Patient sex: M
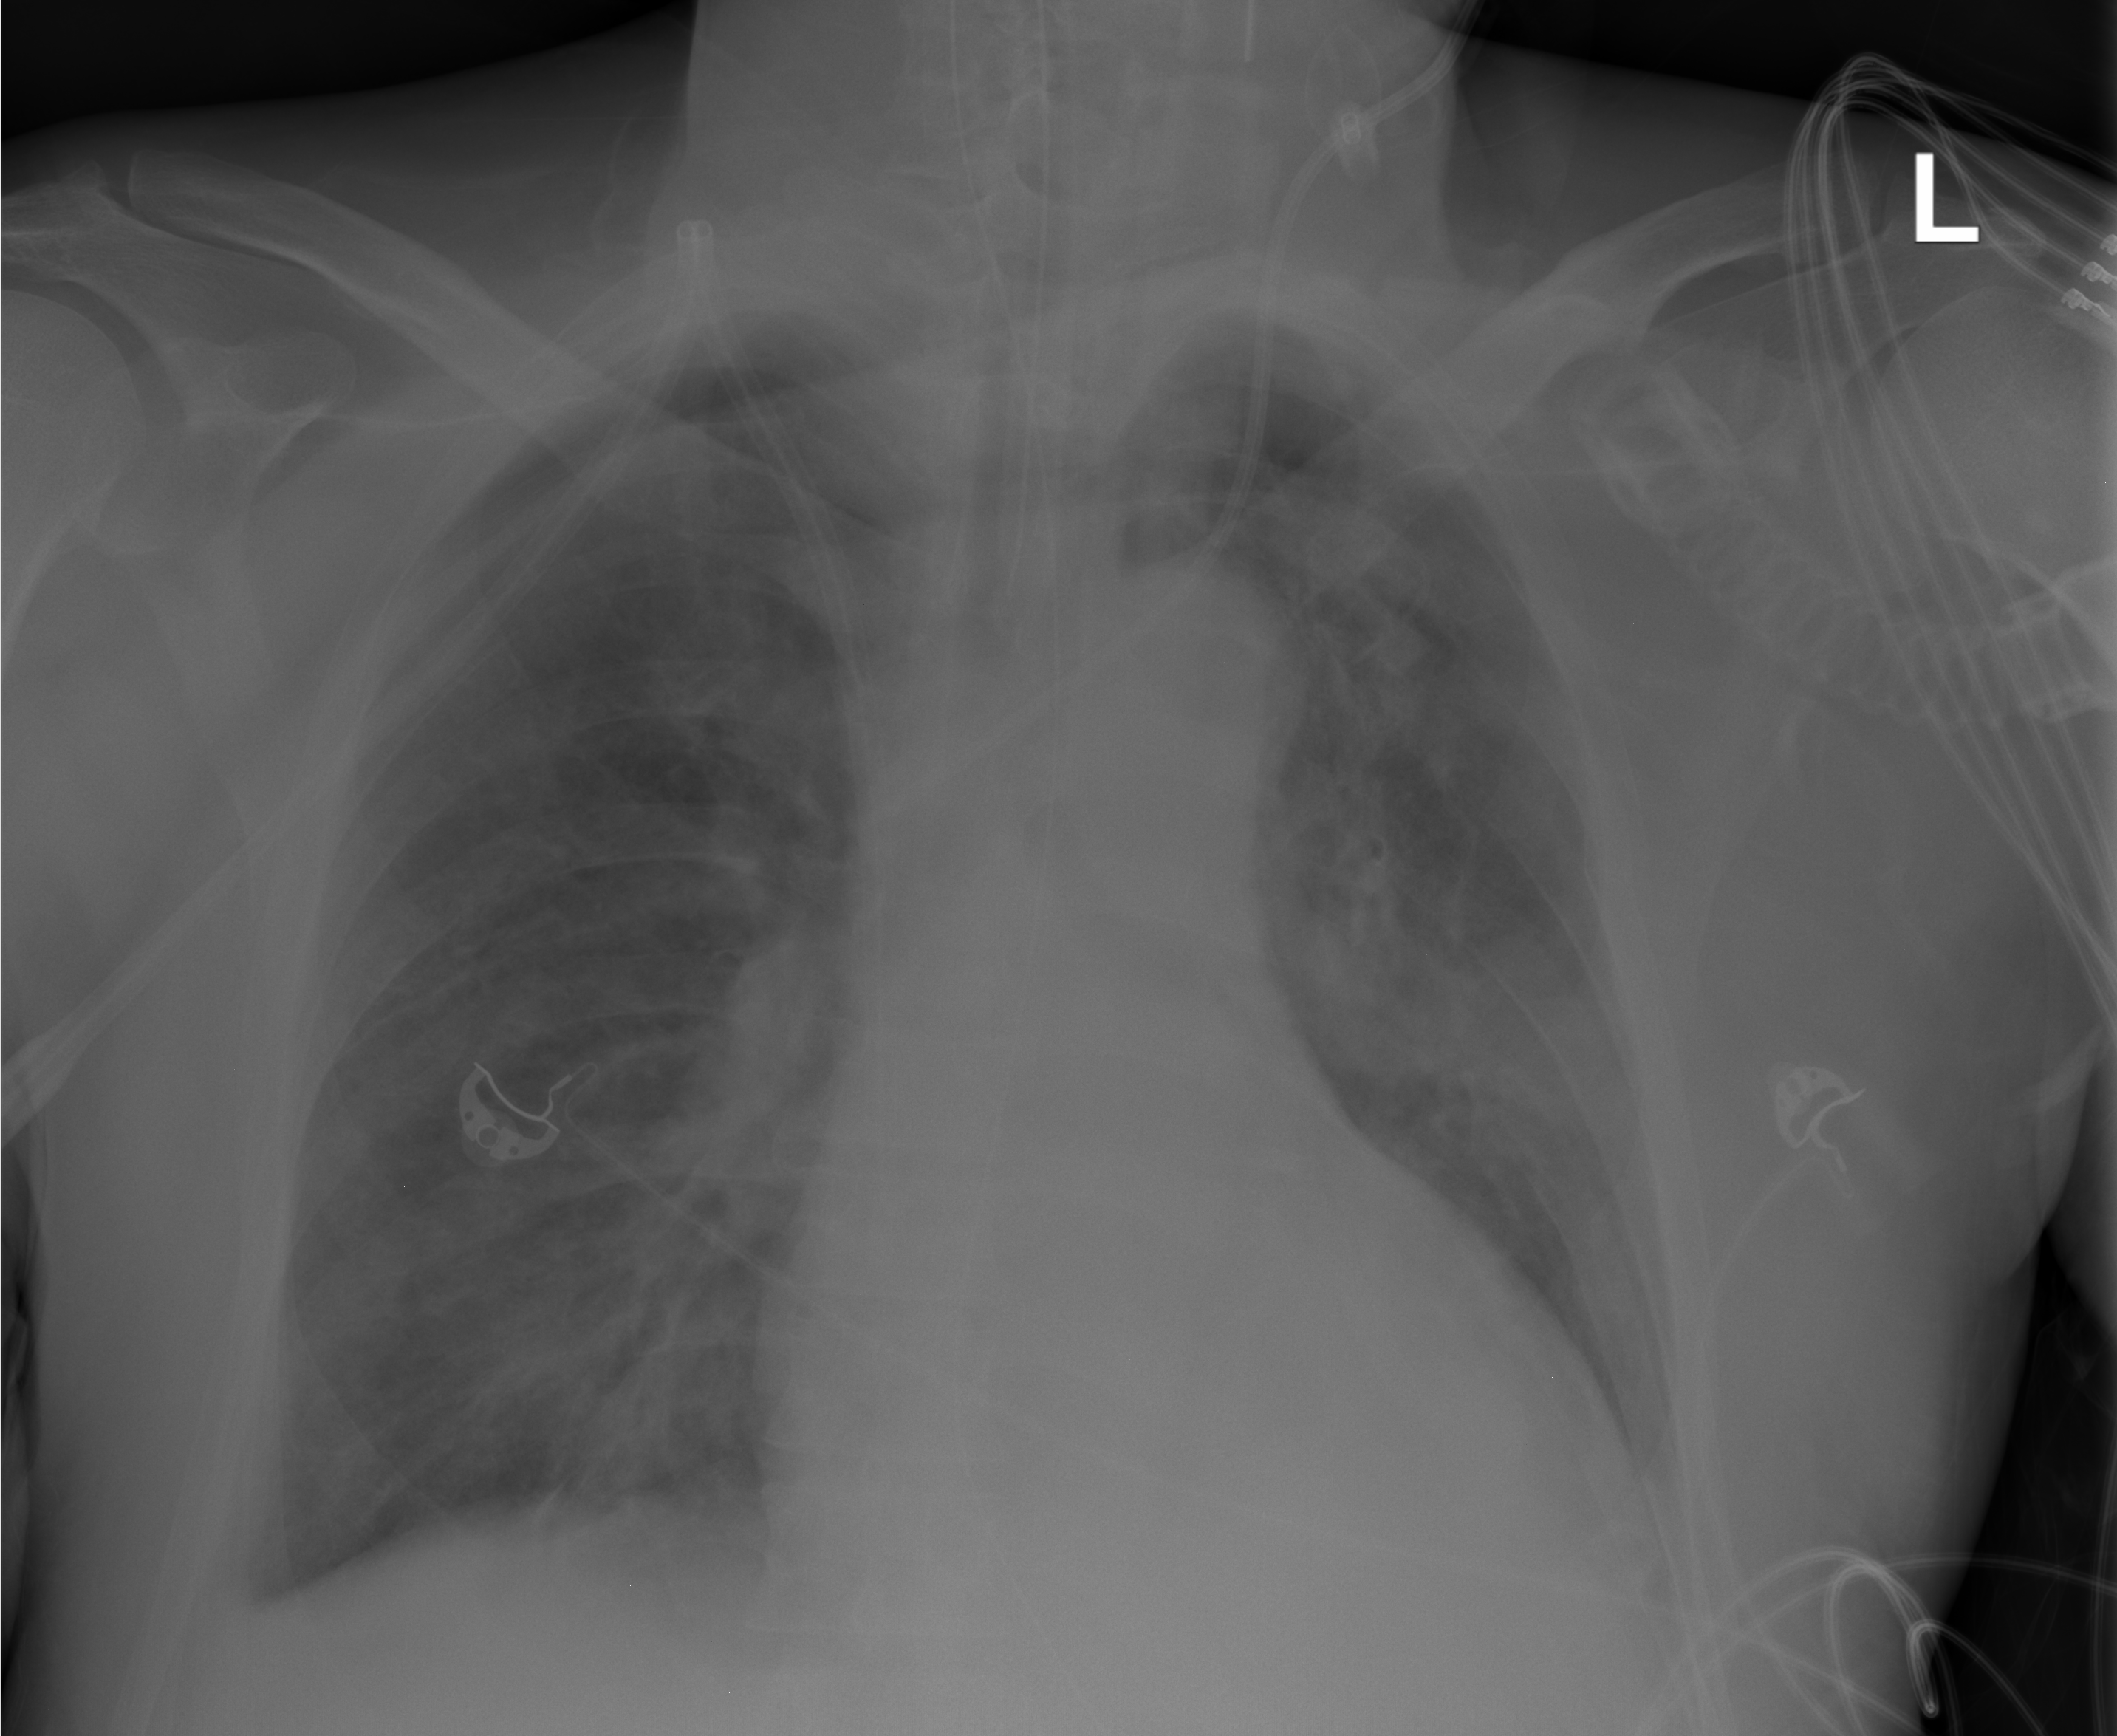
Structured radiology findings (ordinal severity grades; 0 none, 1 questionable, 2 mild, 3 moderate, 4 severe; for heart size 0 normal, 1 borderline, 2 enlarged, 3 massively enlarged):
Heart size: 2
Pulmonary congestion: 2
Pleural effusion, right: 1
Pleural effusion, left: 2
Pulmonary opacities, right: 2
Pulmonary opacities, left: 2
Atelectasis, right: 2
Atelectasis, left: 2